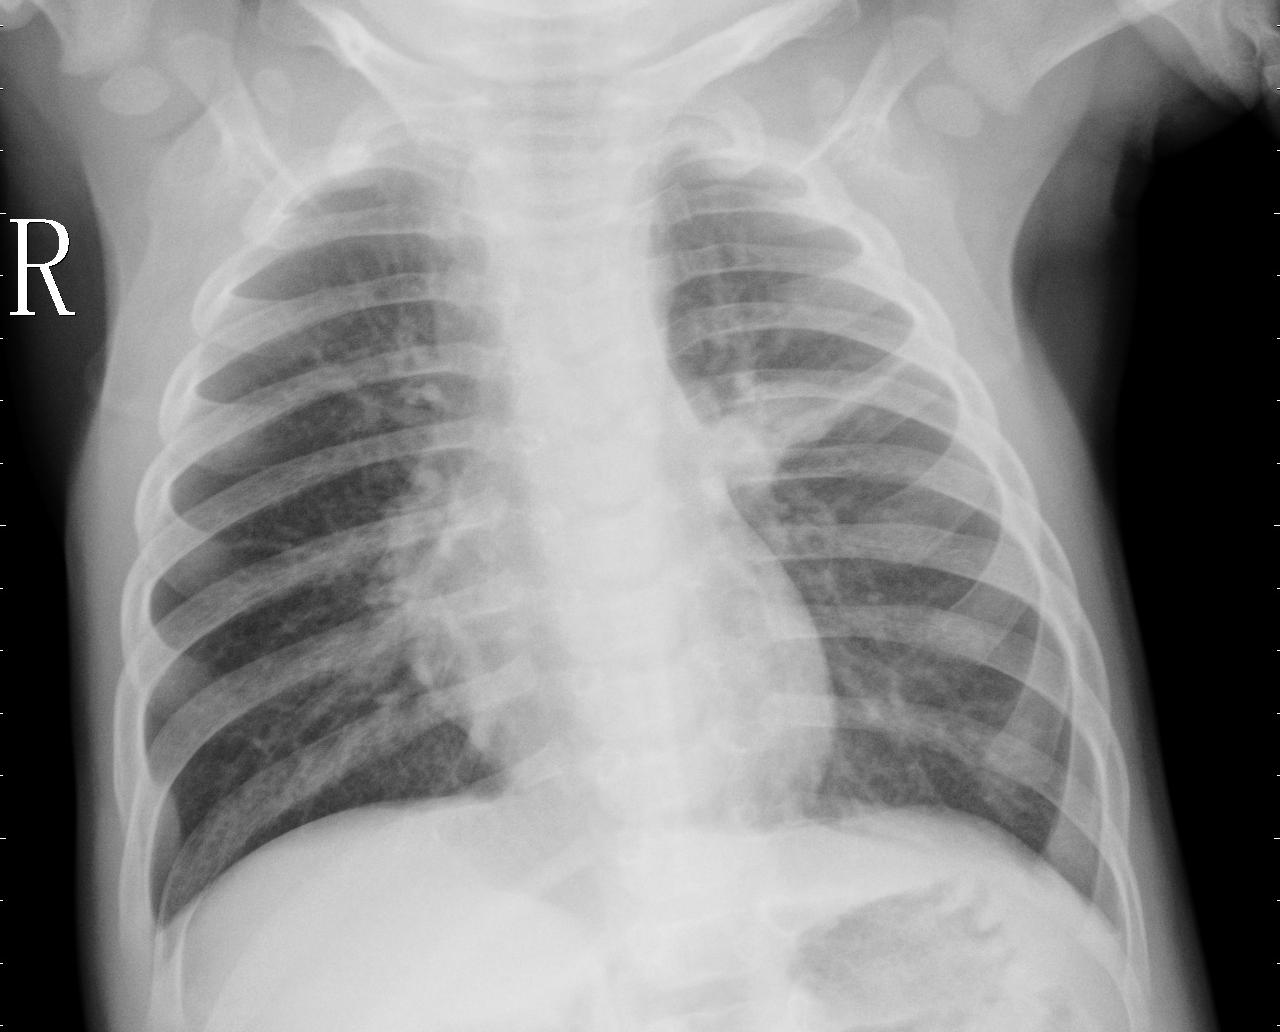
Diagnosis: PNEUMONIA